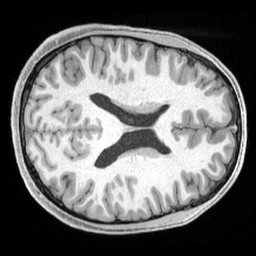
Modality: T1w
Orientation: axial